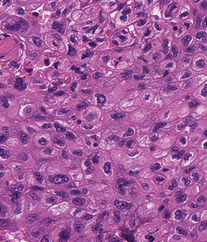
Tumor epithelial tissue: yes
Tumor-associated stroma tissue: no
Normal tissue: no